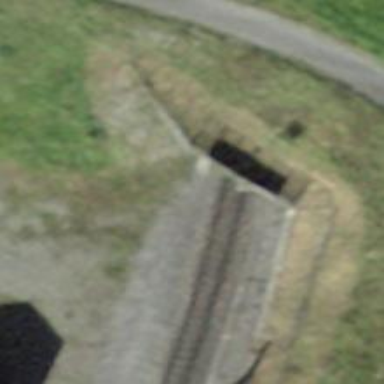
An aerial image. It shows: Narrow-gauge railway tunnel with electrified contact line.